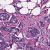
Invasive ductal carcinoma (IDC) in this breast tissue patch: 1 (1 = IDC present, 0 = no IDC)